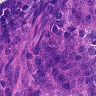
Metastatic tissue present: yes